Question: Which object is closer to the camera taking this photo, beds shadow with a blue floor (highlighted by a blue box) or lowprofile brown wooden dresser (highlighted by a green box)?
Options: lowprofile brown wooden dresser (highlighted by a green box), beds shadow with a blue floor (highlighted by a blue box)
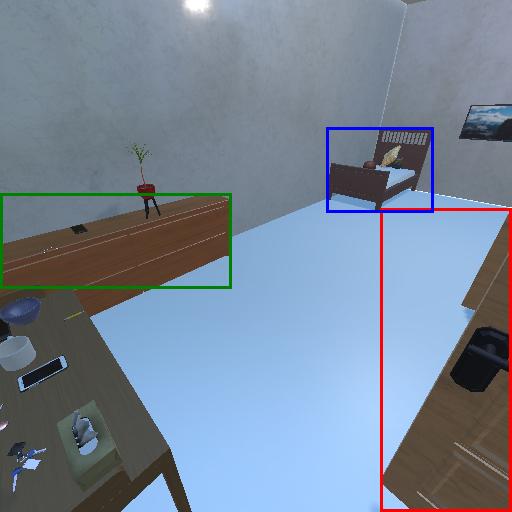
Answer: lowprofile brown wooden dresser (highlighted by a green box)